Question: I am using Eclipse for basic android development along with chrome browser on my laptop and i see that eclipse alone is taking beyond 100% CPU everytime.

My system properties are as below:
'''
cat /etc/issue
Welcome to openSUSE 12.2 "Mantis" - Kernel
(\l).
'''
'''
uname -a
Linux linux-b4rl.site 3.4.47-2.38-desktop #1 SMP PREEMPT Fri May 31 20:17:40 UTC 2013 (<PHONE>) x86_64 x86_64 x86_64 GNU/Linux
'''
'''
java version "1.7.0_40"
OpenJDK Runtime Environment (IcedTea 2.4.1) (suse-3.41.1-x86_64)
OpenJDK 64-Bit Server VM (build 24.0-b50, mixed mode)
'''
As you can see i am not running any emulator and chrome is not using any JRE plugin.
My laptop is Dell Inspiron N5110 with Core i5 (2.30 Ghz + 4 GB RAM) and this sluggish performance of java on linux compared to windows breaks my heart.
Any suggestions why JVM is eating up the CPU?
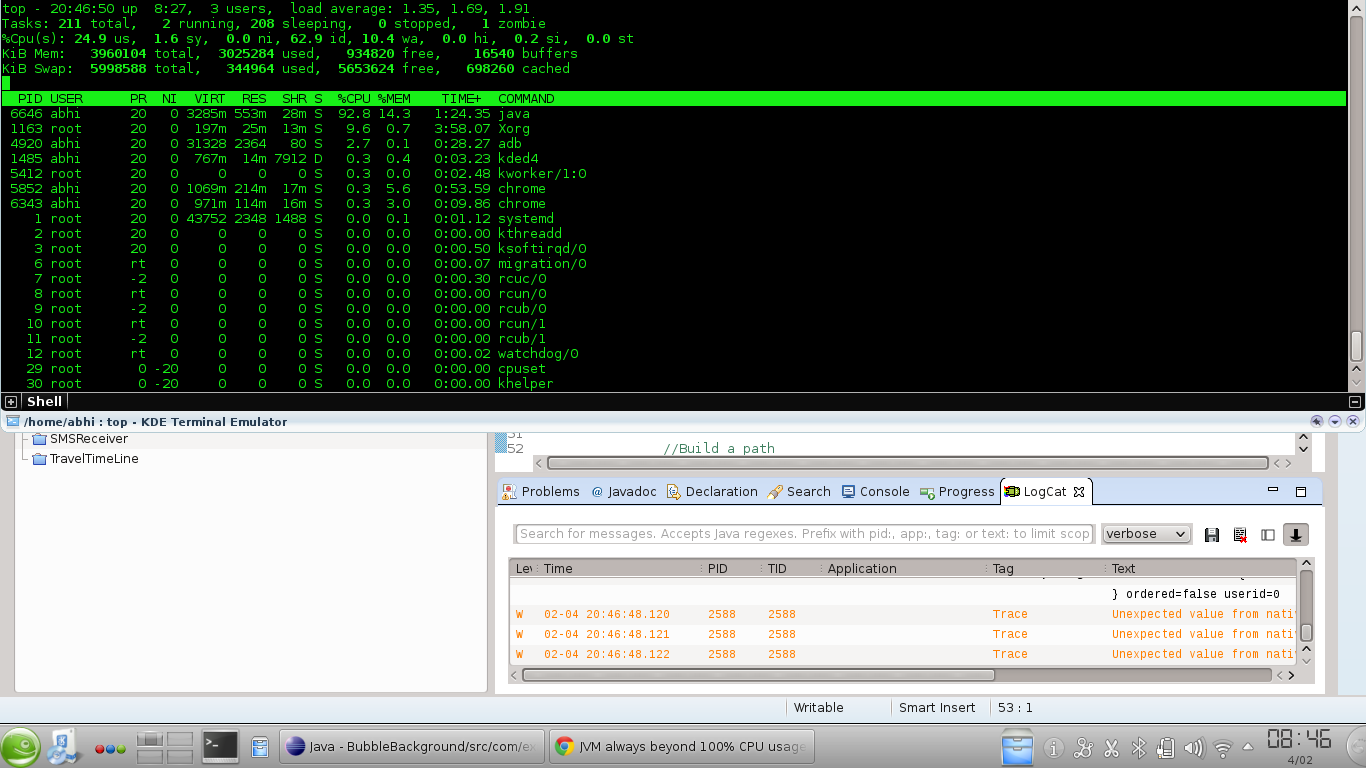
Answer: I don't know how but the problem got away after i cleared eclipse console and it became totally responsive.
Seems like console filter regex was taking too much cpu